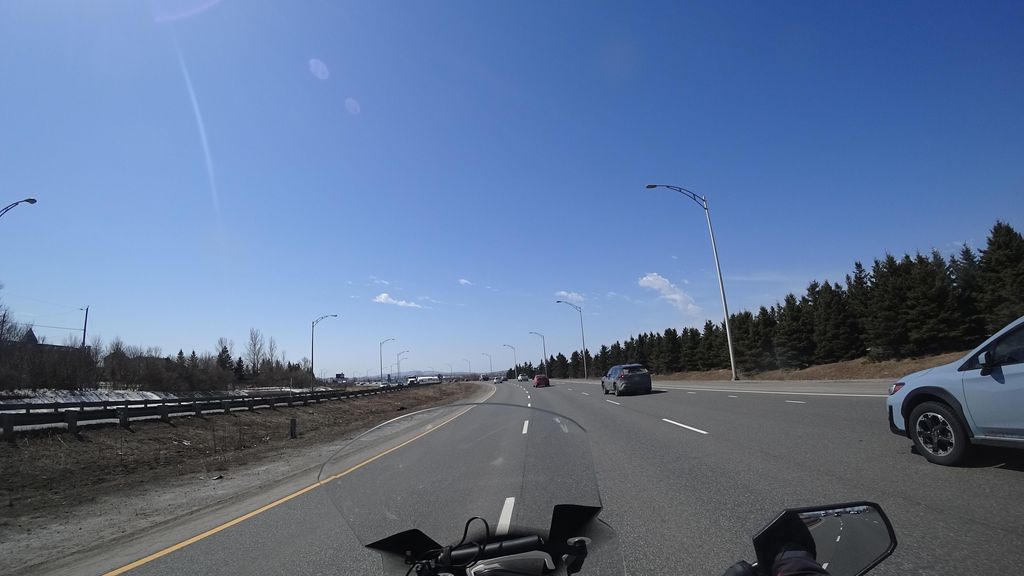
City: quebec_city